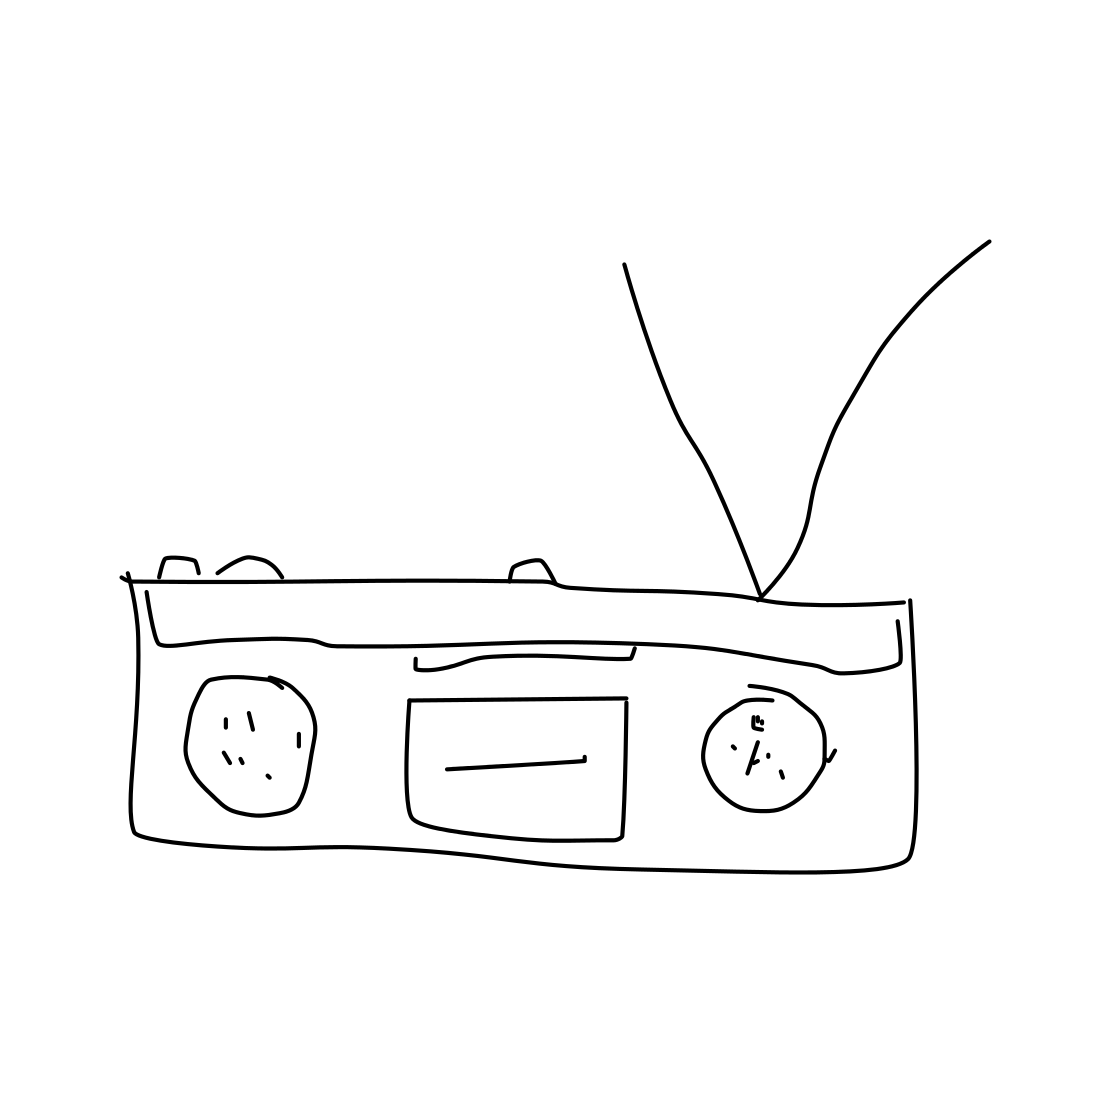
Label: radio